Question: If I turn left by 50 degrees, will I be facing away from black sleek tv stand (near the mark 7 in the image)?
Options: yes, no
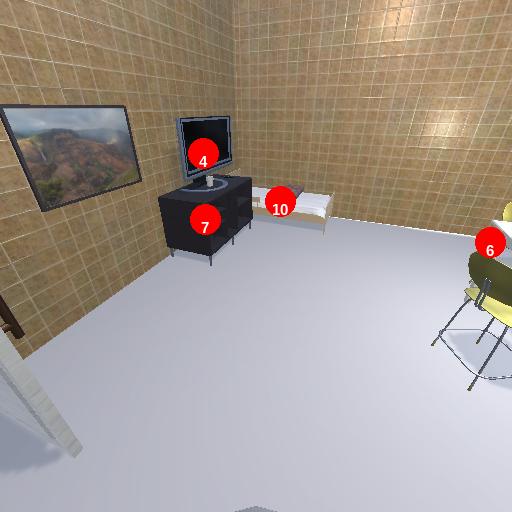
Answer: yes